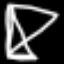
Label: hourglass